Question: VSCode has started taking up about 60-70% of my CPU when I am developing in Python even when my code is not running. For some reason it has started opening 6 or 7 conda instances that all take 10% of my processor and I have to manually kill all but one of them. Does anyone know why this might be happening and how I can stop it?
As an example, I opened VSCode with a python notebook and this is what it looks like:

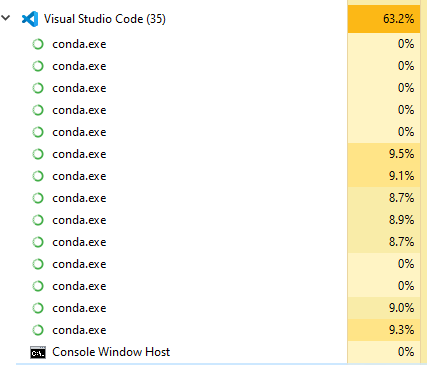
Answer: Not much of a fix but I was able to stop it from happening by downgrading the Python extension for VSCode to version v2021.12.<PHONE>